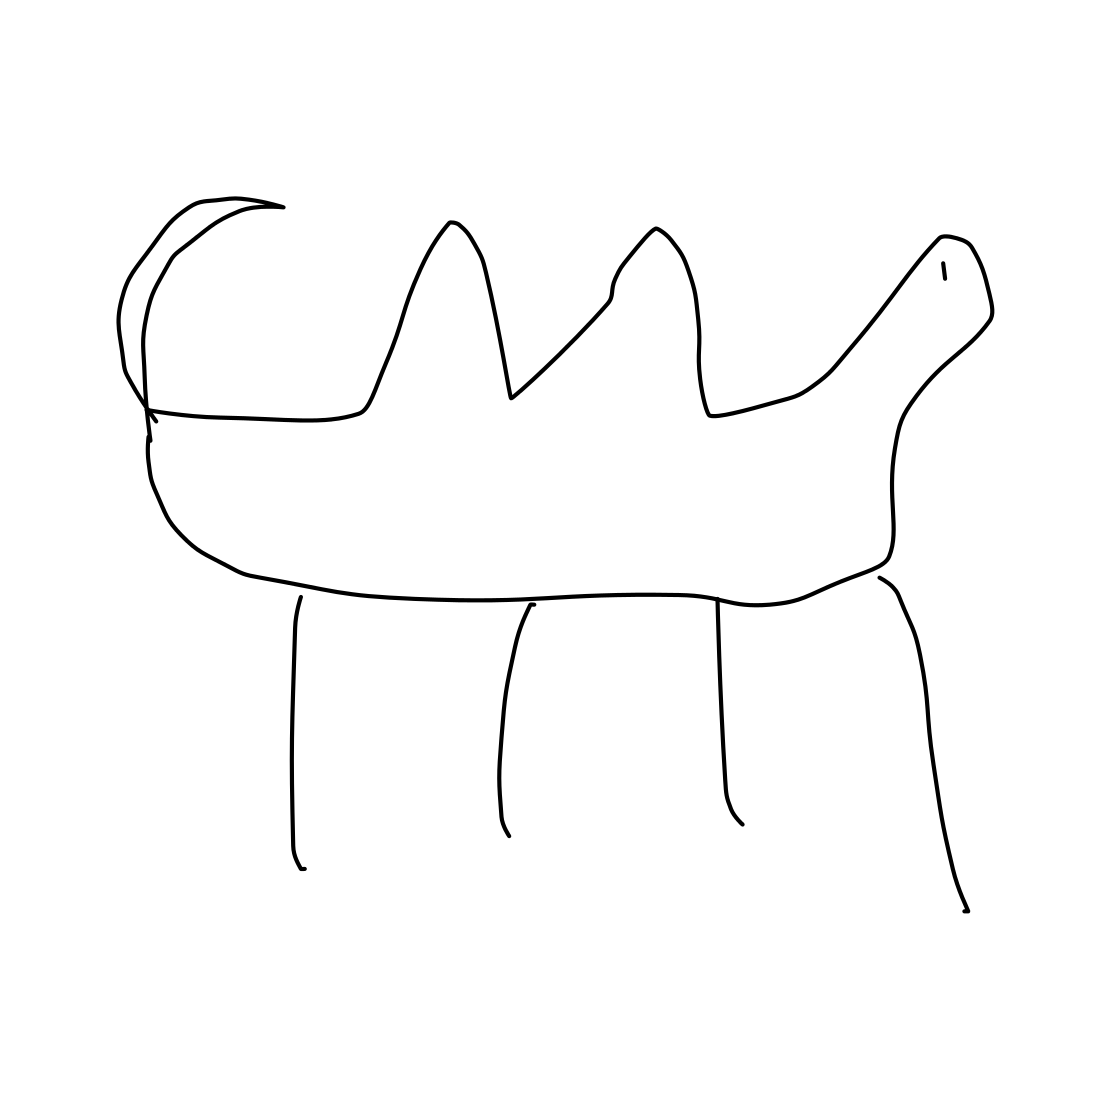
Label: camel